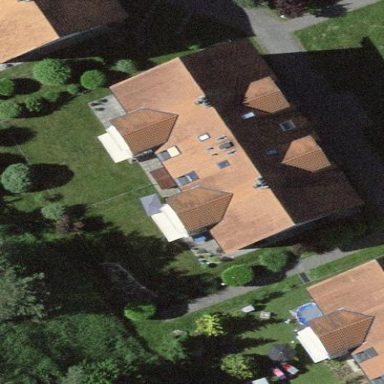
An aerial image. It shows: Gabled roof adorns the apartments building.